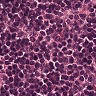
Metastatic tissue present: no